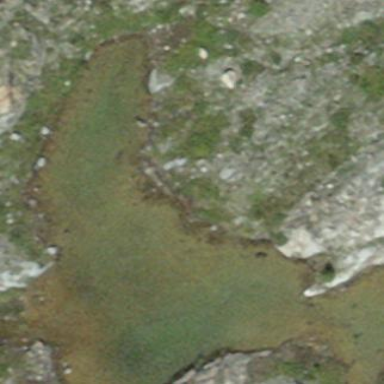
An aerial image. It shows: Pond with natural water.